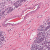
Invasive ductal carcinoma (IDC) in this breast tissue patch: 0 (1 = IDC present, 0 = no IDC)